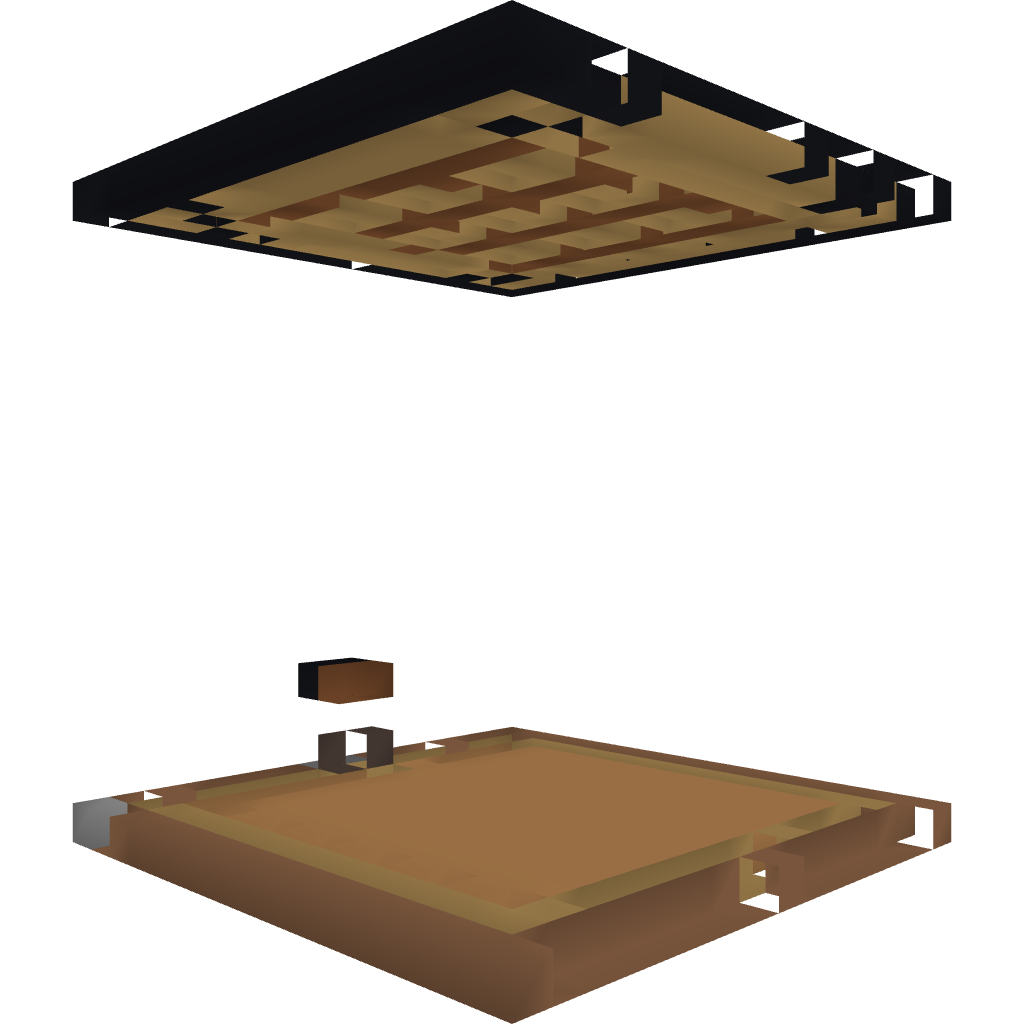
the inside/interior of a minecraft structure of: WorkBench